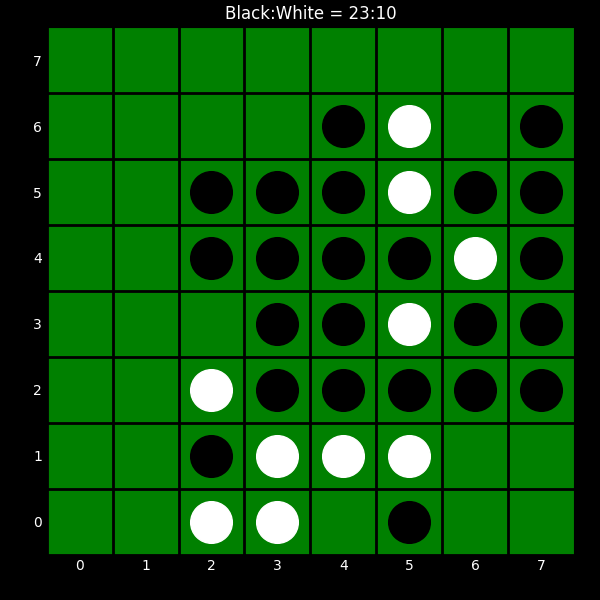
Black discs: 23
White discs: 10